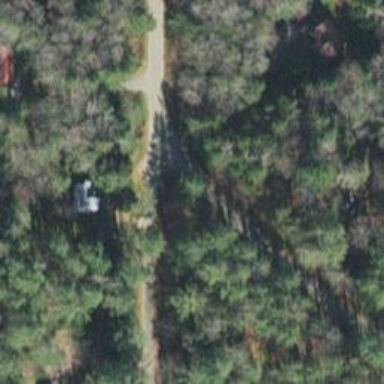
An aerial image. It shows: Driveway leading to service road.